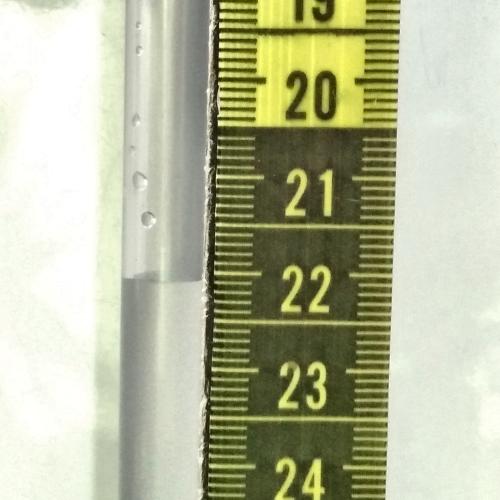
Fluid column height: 22.1 cm